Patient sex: M
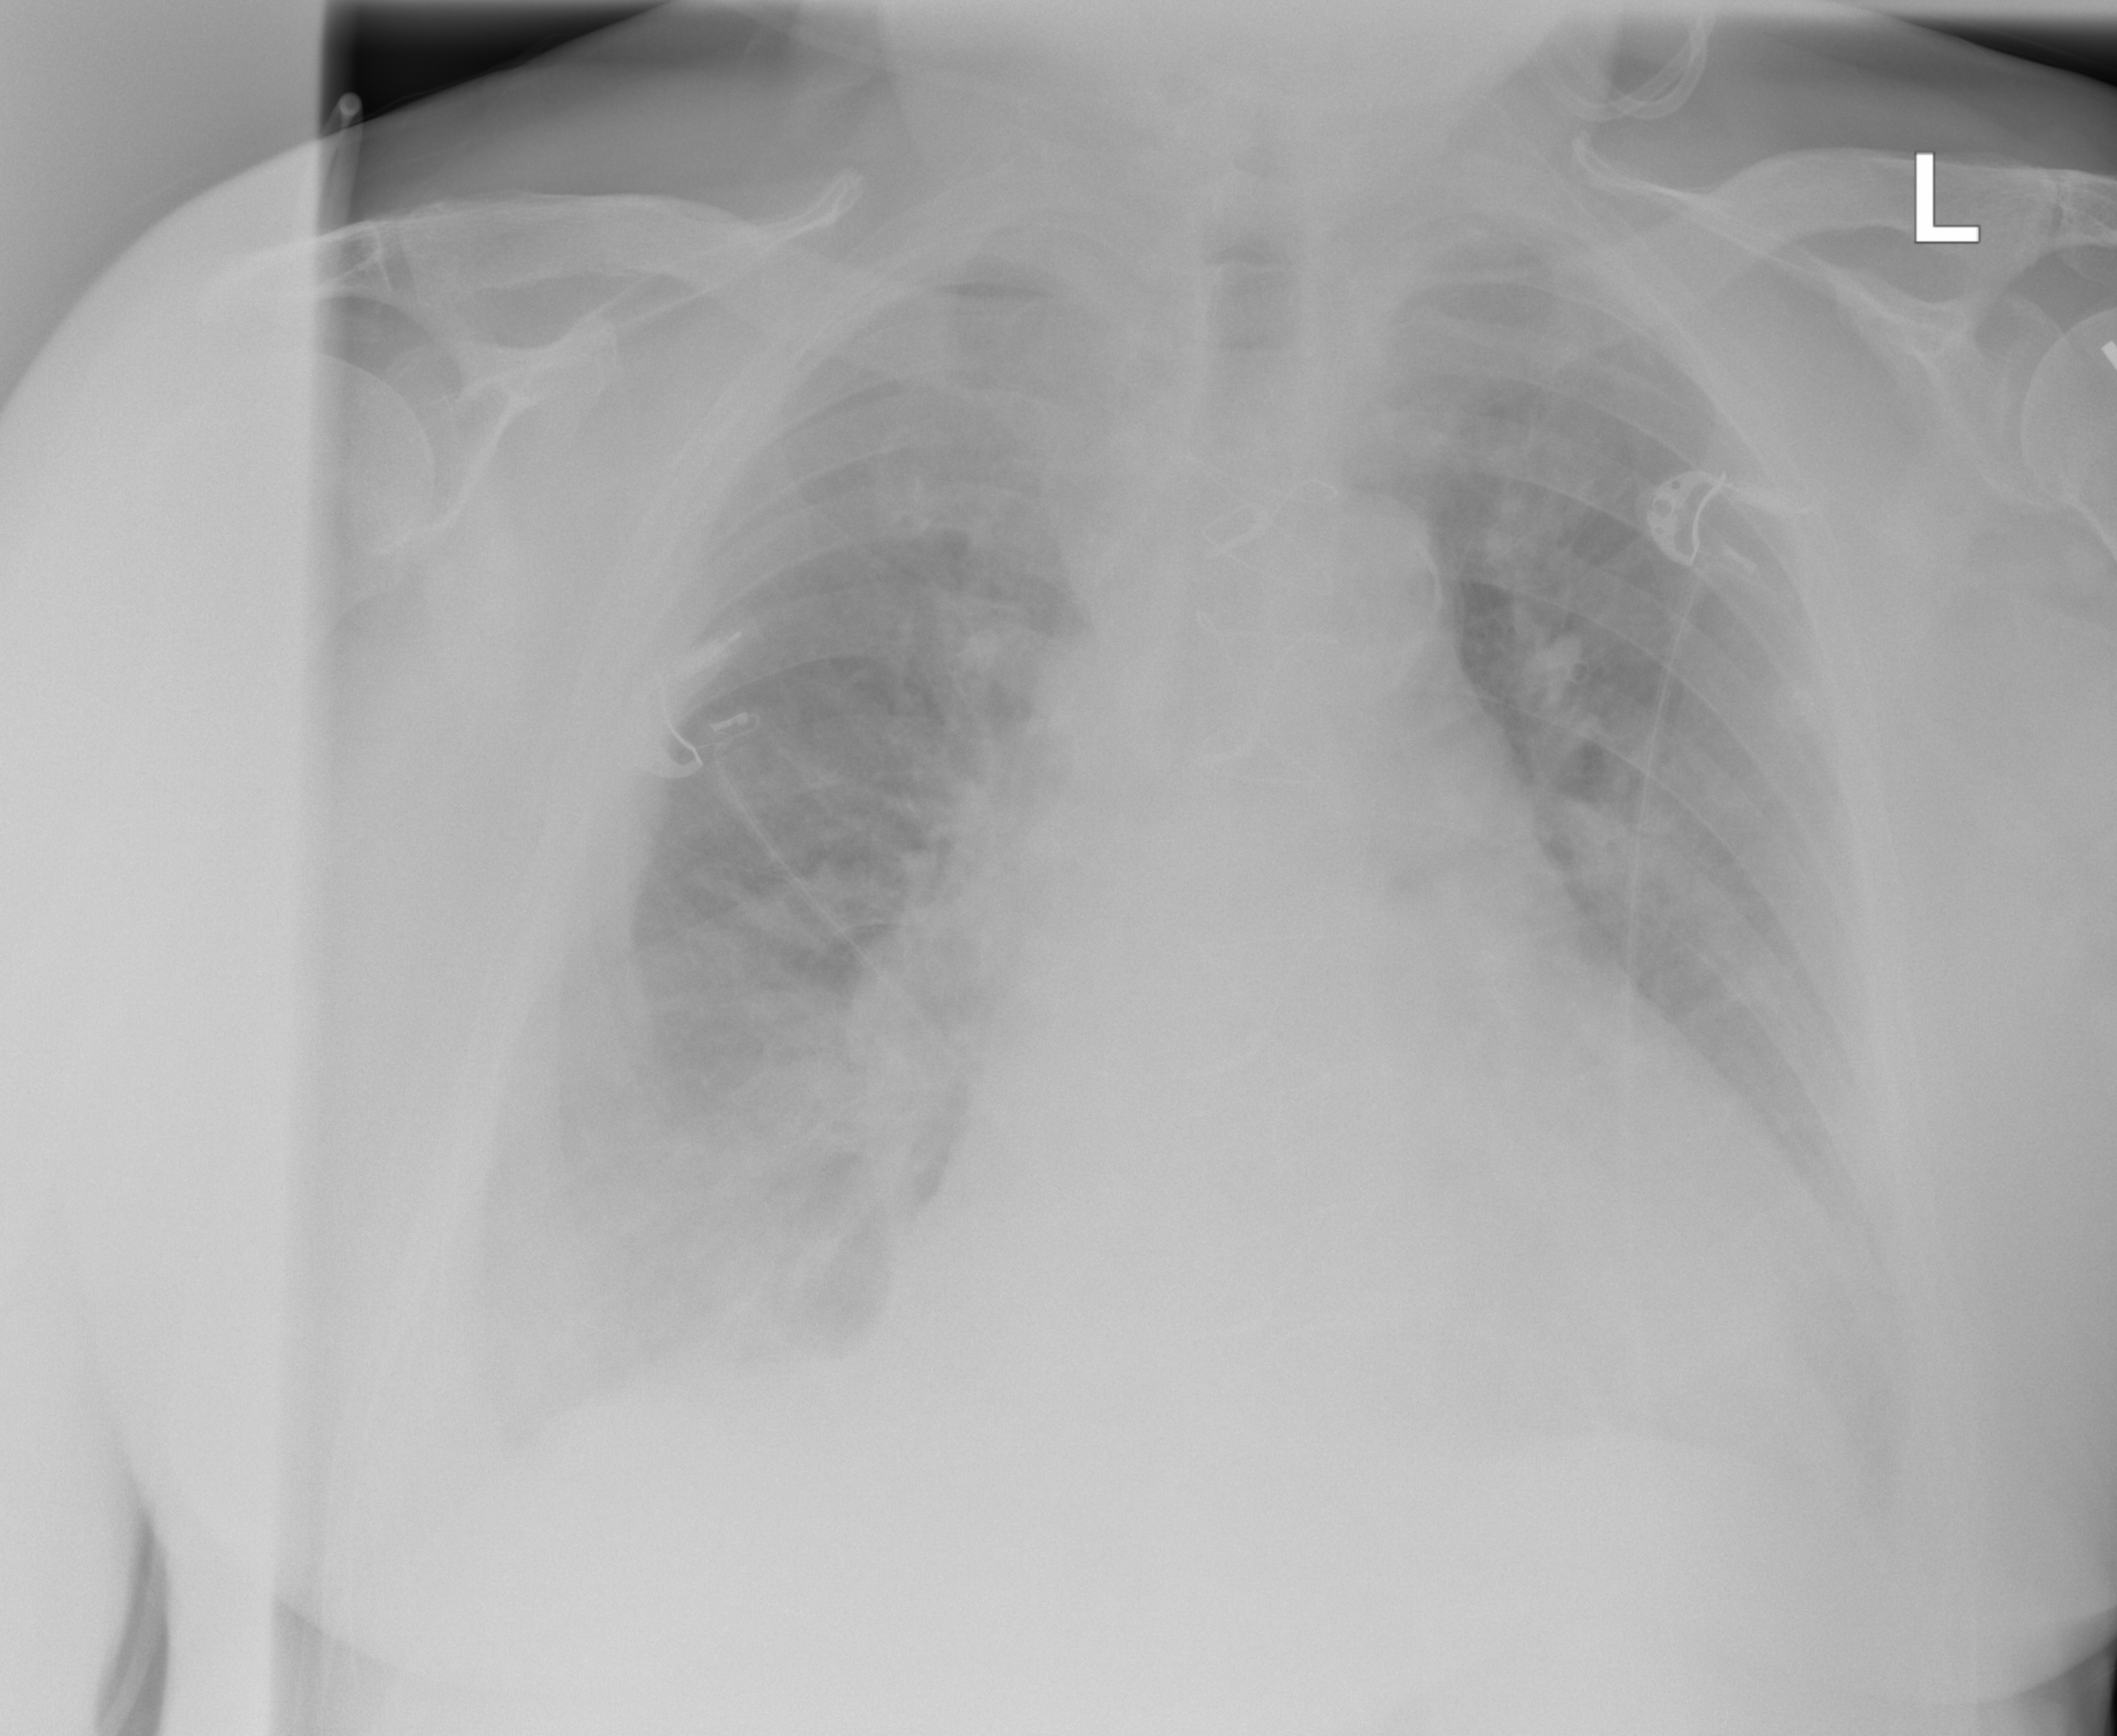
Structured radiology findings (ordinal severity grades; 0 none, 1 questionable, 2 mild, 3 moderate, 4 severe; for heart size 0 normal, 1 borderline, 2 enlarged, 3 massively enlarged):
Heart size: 3
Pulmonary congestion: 2
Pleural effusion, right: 2
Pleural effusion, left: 1
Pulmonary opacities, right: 0
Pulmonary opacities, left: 1
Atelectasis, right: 2
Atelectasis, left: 2